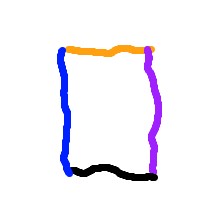
Shape: rectangle